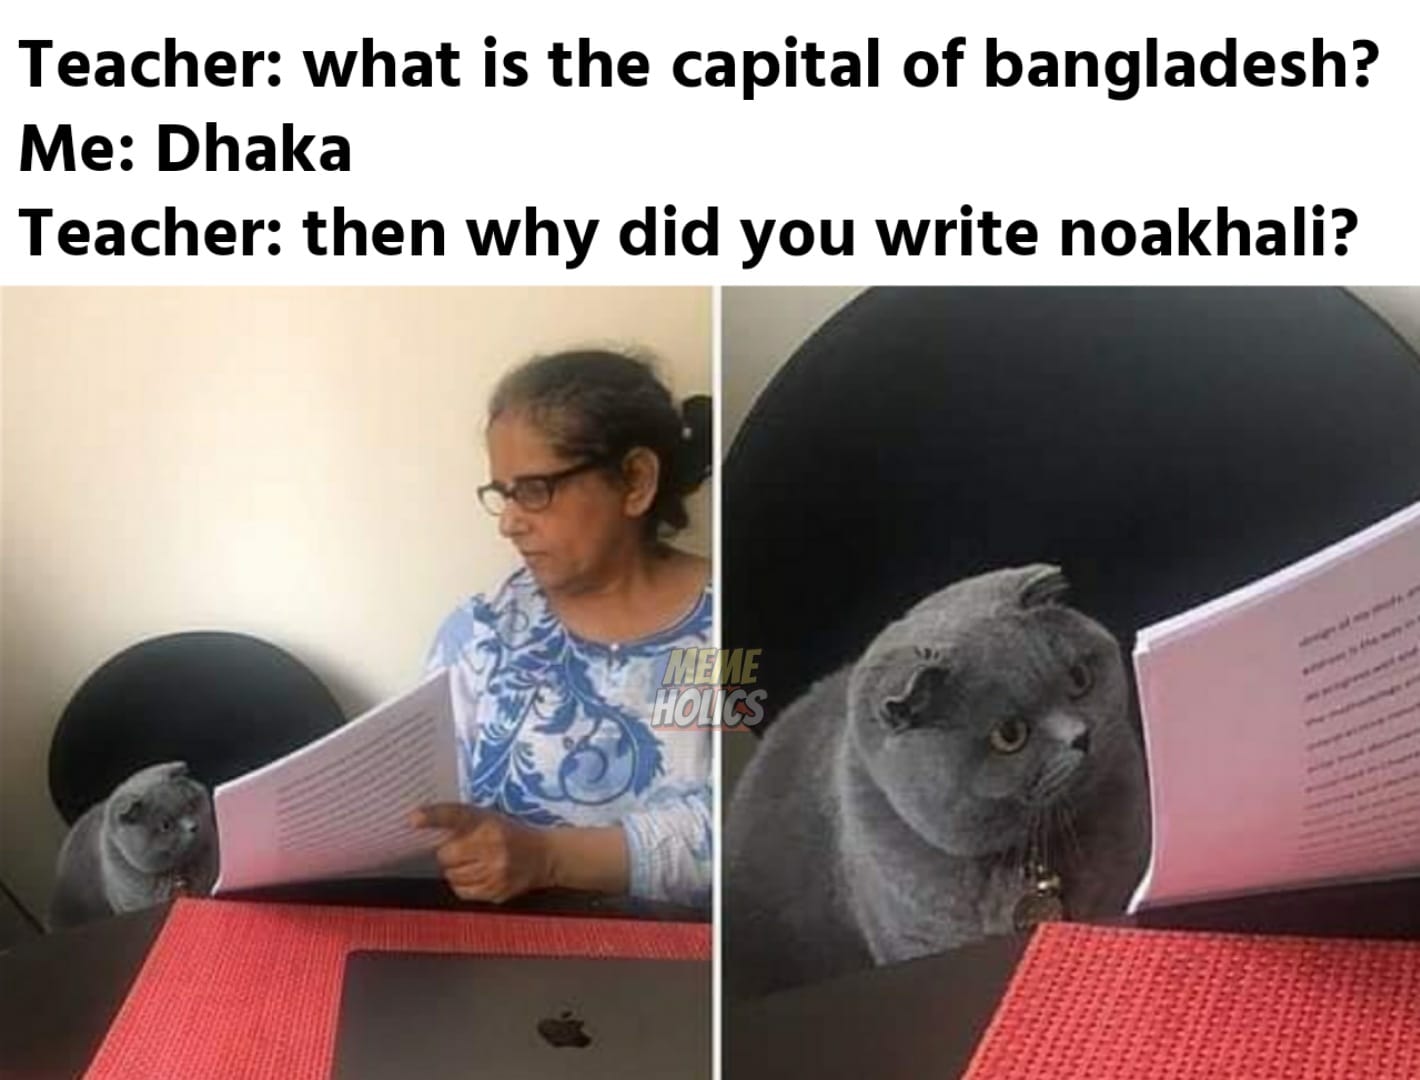
Caption: Teacher: what is the capital of bangladesh ?    Me : Dhaka    Teacher :    then why did you write noakhali ?
Label: non-hate